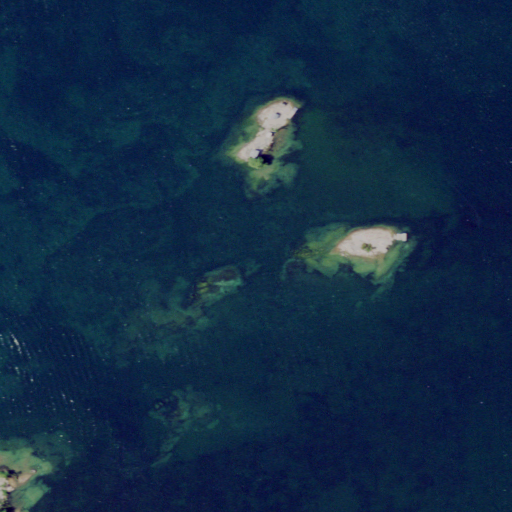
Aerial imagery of island in New York named Iron Islands containing only open water